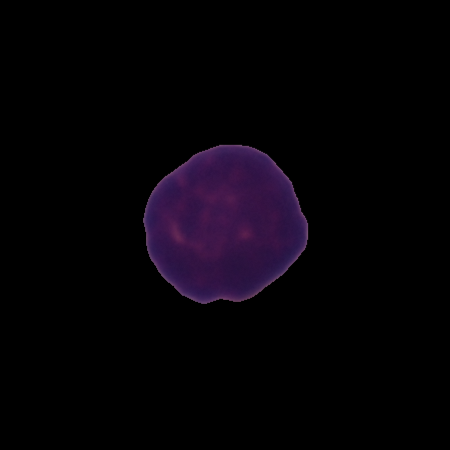
Label: healthy